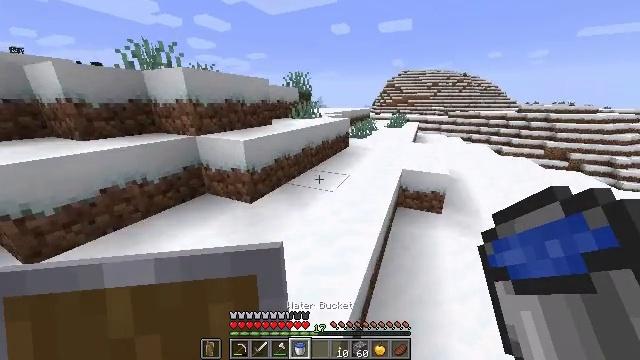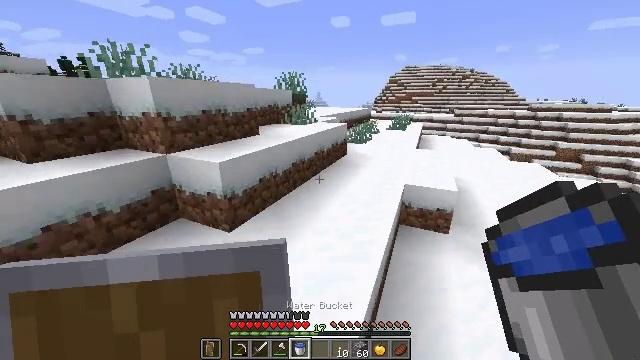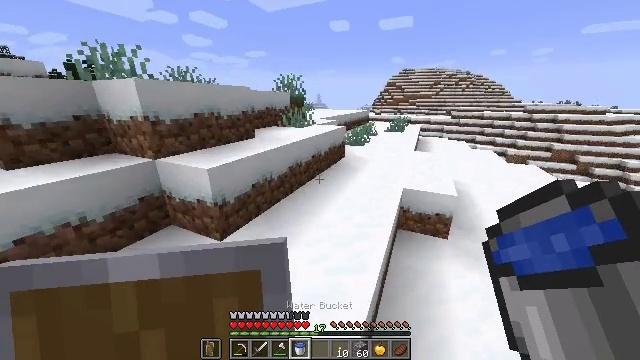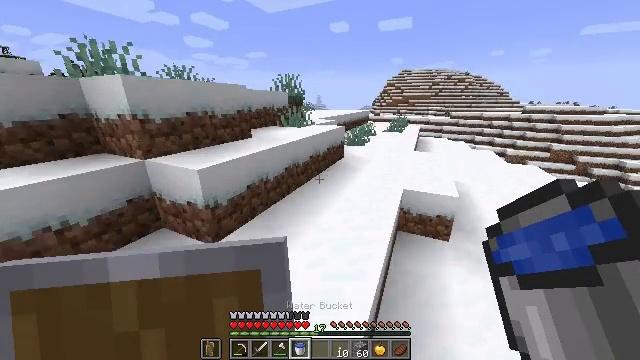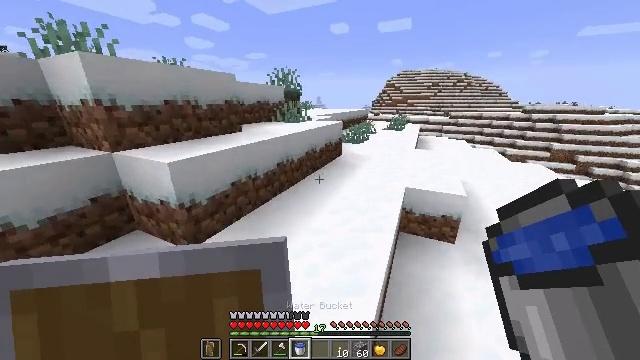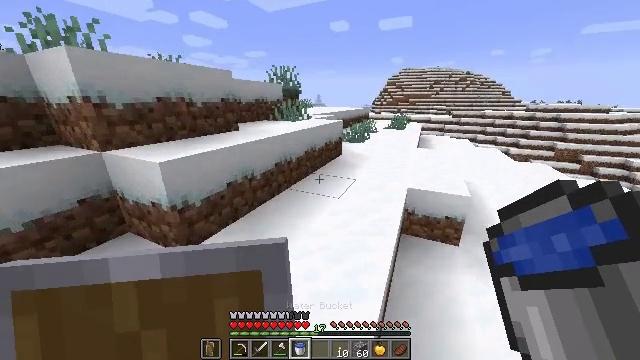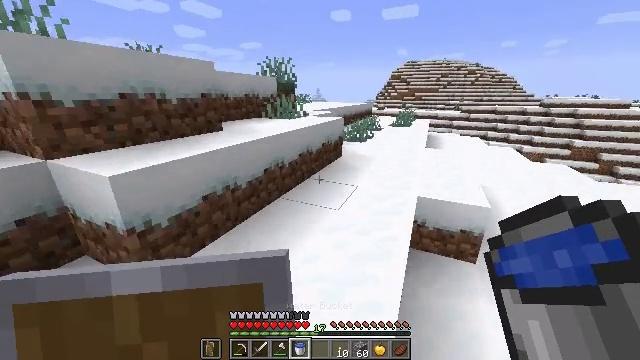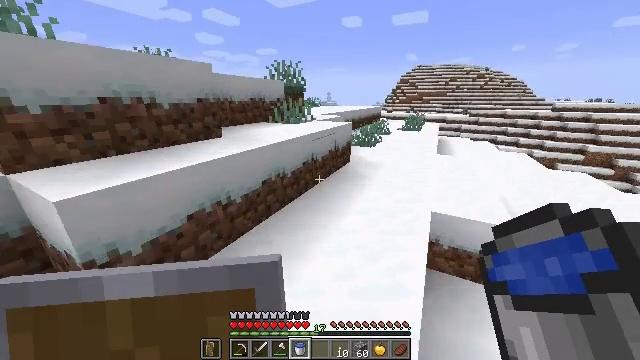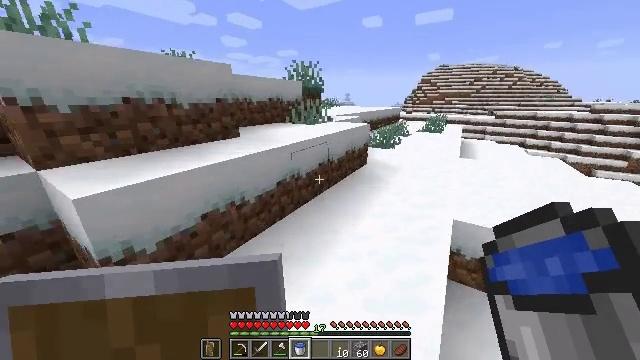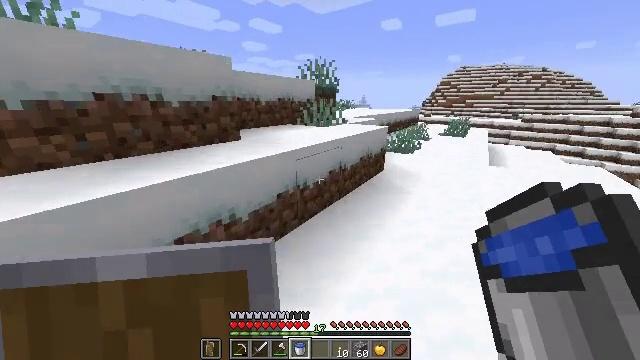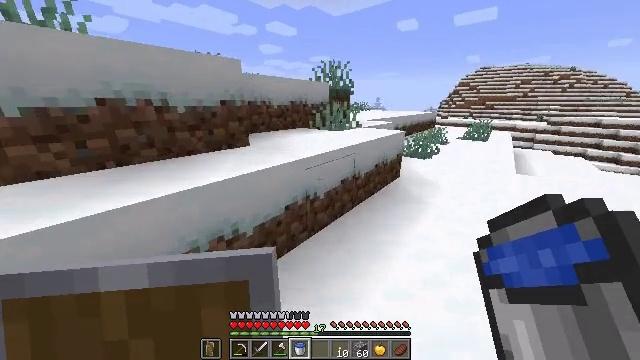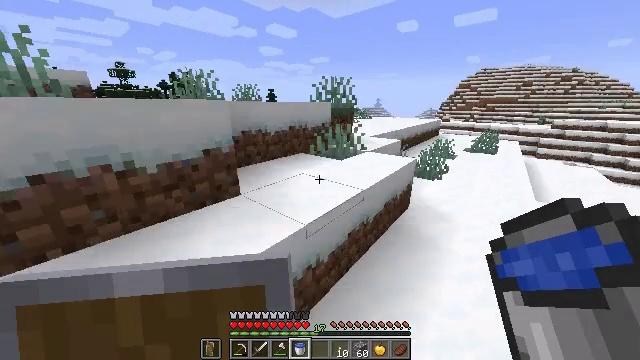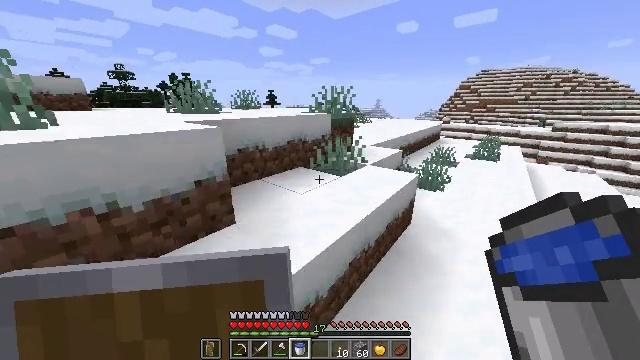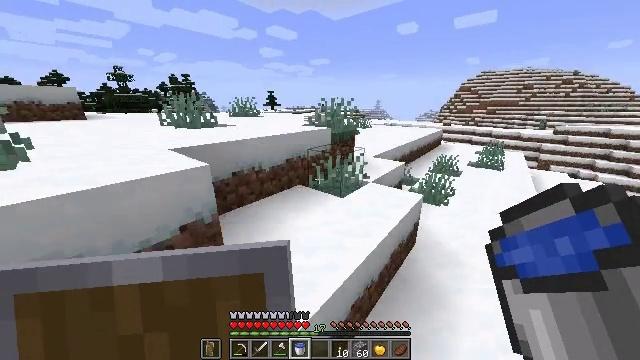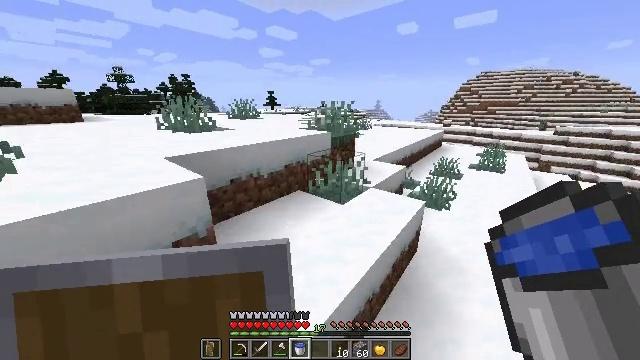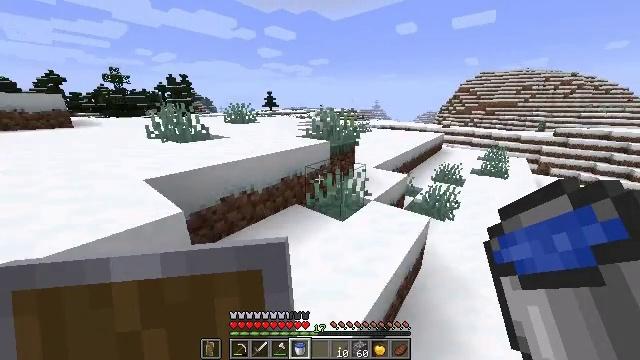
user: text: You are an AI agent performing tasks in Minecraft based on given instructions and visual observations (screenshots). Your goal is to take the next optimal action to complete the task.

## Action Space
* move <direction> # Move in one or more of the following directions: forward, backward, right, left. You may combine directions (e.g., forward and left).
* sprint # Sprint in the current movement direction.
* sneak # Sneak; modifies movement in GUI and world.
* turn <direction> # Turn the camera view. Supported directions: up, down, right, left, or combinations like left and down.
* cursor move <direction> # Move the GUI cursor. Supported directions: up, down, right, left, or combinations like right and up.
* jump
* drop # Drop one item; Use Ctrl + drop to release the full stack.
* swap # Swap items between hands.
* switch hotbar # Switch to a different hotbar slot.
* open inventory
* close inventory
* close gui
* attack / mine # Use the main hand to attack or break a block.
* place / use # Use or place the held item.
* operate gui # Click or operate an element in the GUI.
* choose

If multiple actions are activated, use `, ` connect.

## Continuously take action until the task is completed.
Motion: motion action
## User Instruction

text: Collect the light gray carpet.
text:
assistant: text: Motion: move forward, sprint, jump
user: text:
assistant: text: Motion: move forward, sprint
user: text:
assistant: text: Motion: move forward, sprint
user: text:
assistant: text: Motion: move forward, sprint
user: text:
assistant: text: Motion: move forward, sprint
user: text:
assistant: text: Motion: move forward, sprint
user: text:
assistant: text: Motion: move forward, sprint, turn left
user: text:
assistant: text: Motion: move forward, sprint, turn left
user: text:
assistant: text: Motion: move forward, sprint, turn left
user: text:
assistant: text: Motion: move forward, sprint, turn left
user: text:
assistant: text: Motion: move forward, sprint, jump
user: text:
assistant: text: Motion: move forward, sprint, jump
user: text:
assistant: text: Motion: move forward, sprint, jump
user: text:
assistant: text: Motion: move forward, sprint, jump
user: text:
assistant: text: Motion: move forward, sprint, jump
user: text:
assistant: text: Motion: move forward, sprint, jump
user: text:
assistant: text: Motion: move forward, sprint, jump
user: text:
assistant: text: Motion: move forward, sprint, jump
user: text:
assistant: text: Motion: move forward, sprint, jump
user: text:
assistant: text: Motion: move forward, sprint, turn left, jump
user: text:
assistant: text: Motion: move forward, sprint, turn left, jump
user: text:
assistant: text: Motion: move forward, sprint, turn left, jump
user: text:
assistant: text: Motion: move forward, sprint, turn left, jump
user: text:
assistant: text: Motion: move forward, sprint, jump
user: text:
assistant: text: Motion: move forward, sprint, jump
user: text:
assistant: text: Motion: move forward, sprint, turn right, jump
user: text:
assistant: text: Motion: move forward, sprint, turn right, jump
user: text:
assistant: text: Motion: move forward, sprint, jump
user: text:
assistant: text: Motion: move forward, sprint, jump
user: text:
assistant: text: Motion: move forward, sprint, jump